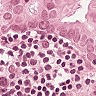
Metastatic tissue present: yes